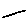
Label: line